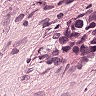
Metastatic tissue present: yes